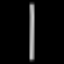
Label: line